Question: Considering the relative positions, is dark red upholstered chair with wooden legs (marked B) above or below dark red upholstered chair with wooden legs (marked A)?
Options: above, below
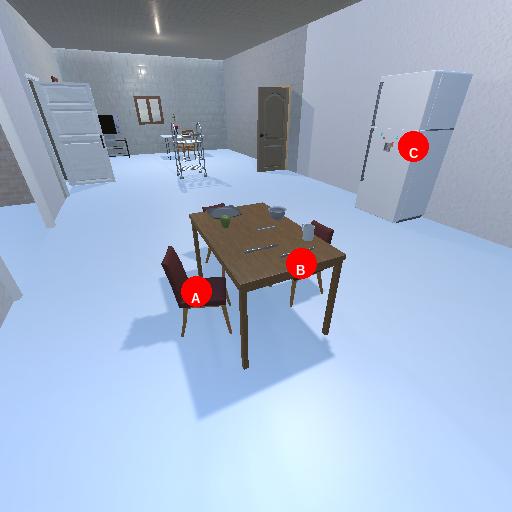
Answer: above